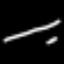
Label: line